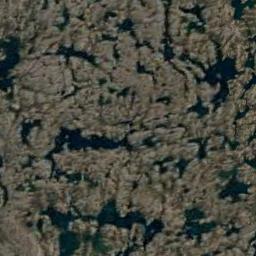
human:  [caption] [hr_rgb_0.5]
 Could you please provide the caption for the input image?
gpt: There is a large area of ​​dense brown bare land in a lake in a wetland .

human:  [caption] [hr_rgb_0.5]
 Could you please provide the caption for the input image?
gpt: Half of the area in this wetland is bare land .

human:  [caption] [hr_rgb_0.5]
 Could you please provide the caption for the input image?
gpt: Many waters of different sizes and shapes are surrounded by wetlands .

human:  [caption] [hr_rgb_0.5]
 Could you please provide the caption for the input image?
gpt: The wetland consists of bare land, Dry plants and water .

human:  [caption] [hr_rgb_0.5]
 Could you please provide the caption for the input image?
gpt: There are much bare land and many water areas on the wetland .